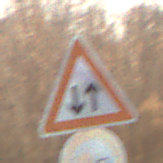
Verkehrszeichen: Gegenverkehr
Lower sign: UeberholverbotKraftfahrzeuge
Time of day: SunriseSunset
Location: Outdoor (Nature)
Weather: PartlyCloudy
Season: NotSpecified
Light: Natural